Interaction volume radius: 5 \u00c5
Interaction volume height: 10 \u00c5
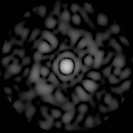
Disorder parameter: 0.7951